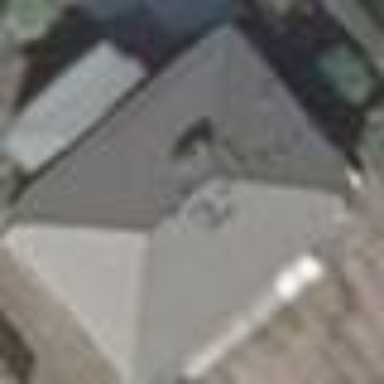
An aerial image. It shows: Detached building with hipped roof.